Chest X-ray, AP view. Patient: 25 years old, sex M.
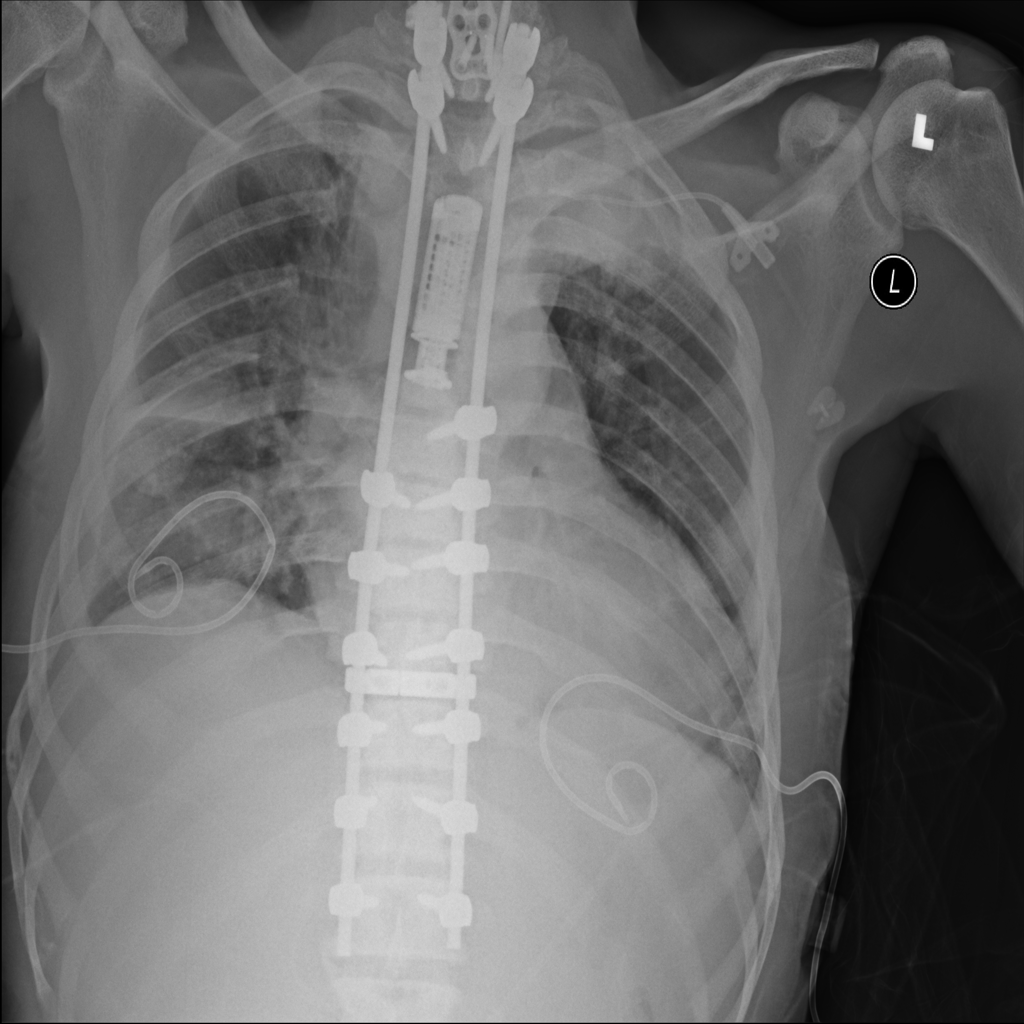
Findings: Effusion